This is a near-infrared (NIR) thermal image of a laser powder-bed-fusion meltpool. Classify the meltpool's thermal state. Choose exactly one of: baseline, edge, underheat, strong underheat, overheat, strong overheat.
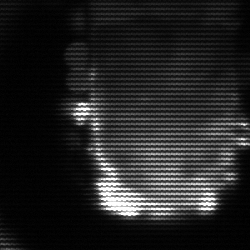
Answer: baseline